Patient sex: M
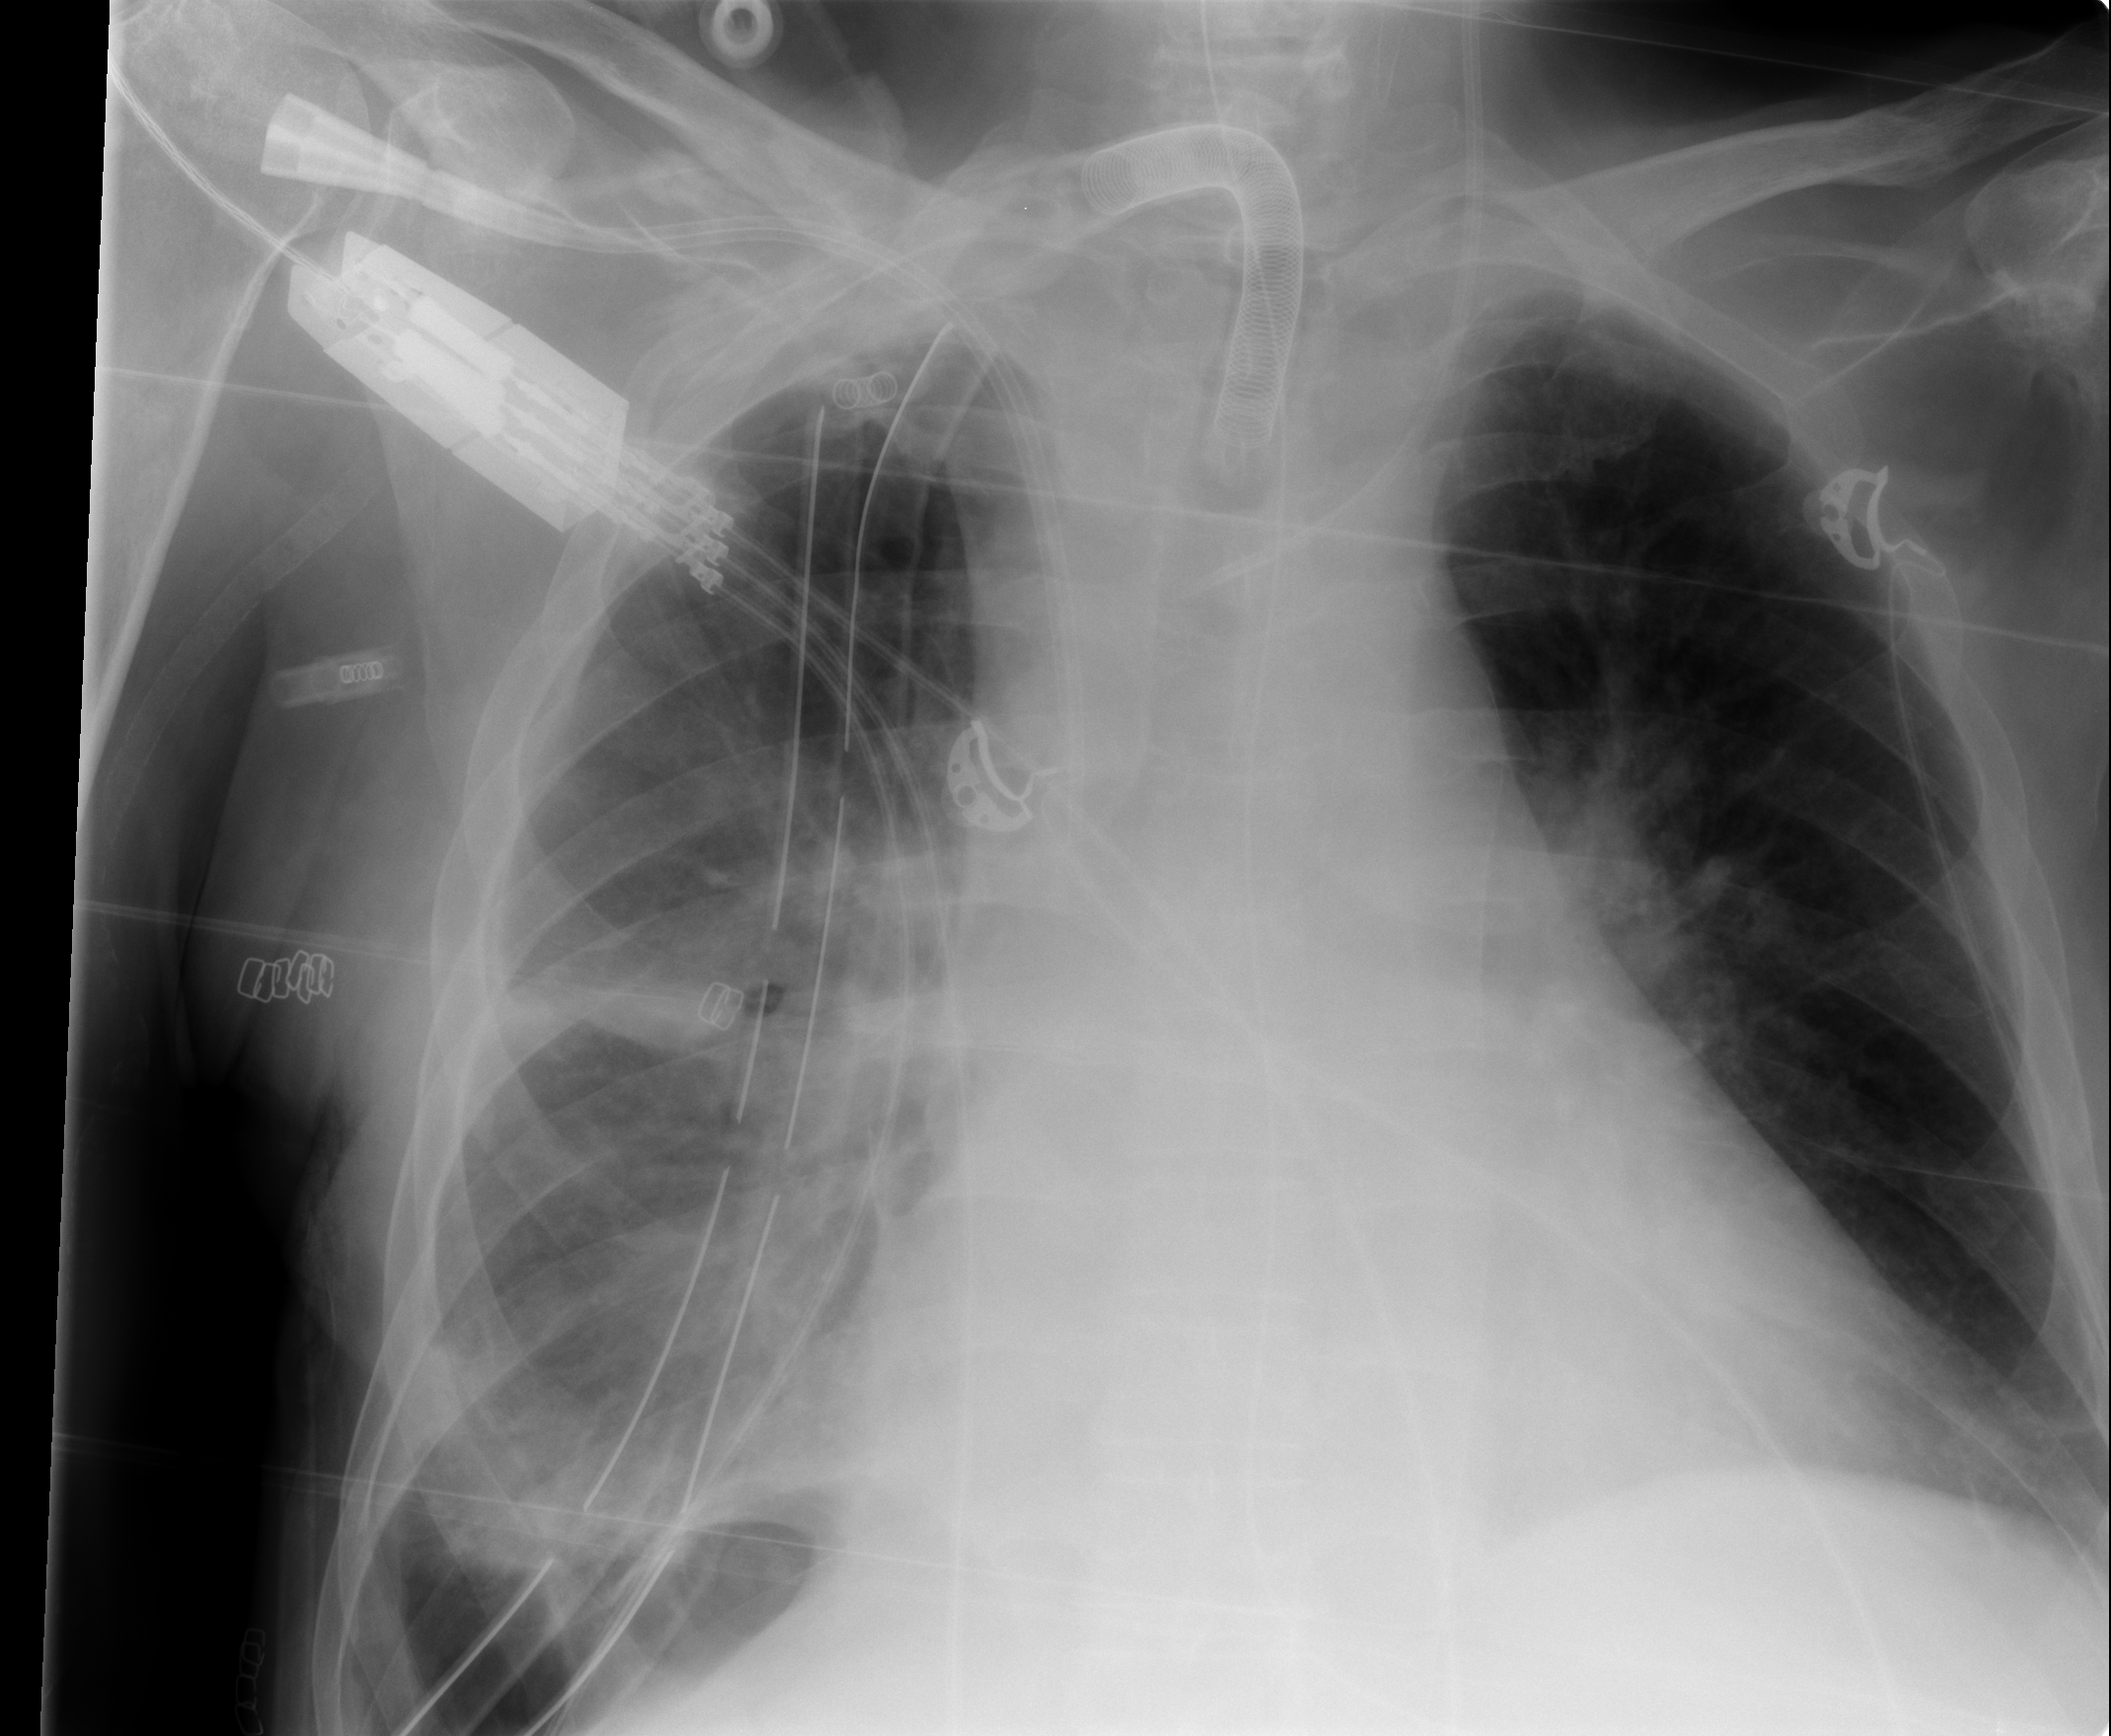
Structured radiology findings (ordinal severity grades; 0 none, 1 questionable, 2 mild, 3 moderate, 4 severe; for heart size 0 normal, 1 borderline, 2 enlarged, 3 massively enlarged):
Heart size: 2
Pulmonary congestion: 0
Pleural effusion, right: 0
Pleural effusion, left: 0
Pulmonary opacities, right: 2
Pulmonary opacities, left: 0
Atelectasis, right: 3
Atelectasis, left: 0